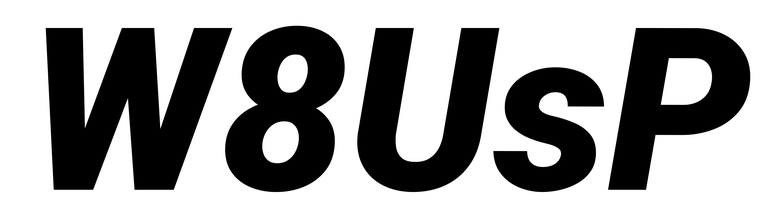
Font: Roboto-Italic_Black_Italic